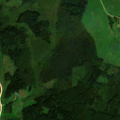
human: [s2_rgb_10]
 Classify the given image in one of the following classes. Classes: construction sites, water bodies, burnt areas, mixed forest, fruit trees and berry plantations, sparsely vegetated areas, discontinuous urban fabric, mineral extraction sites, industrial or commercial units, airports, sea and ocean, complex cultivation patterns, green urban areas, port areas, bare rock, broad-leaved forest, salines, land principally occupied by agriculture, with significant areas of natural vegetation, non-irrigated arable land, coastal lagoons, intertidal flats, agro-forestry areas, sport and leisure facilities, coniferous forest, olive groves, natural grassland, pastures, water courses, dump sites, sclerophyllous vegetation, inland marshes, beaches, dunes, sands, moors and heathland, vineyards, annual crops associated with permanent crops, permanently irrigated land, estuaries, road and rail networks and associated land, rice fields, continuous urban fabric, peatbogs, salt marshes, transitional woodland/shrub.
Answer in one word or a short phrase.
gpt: pastures, land principally occupied by agriculture, with significant areas of natural vegetation, coniferous forest, mixed forest, transitional woodland/shrub